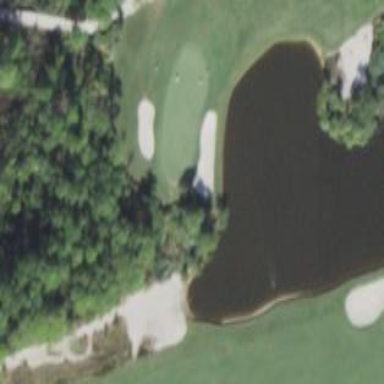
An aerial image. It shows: Scenic golf fairway.